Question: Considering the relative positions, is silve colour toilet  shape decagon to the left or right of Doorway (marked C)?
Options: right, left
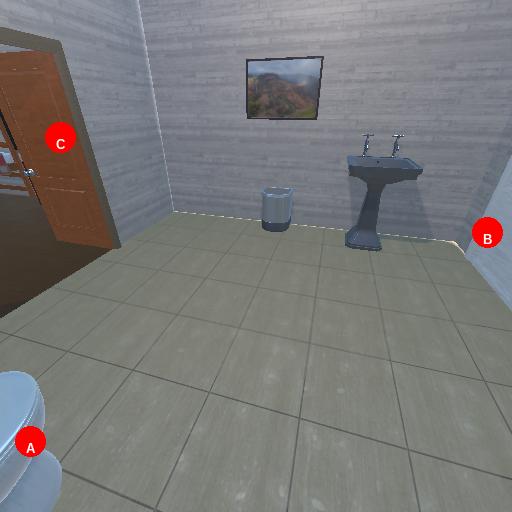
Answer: right